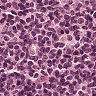
Metastatic tissue present: no